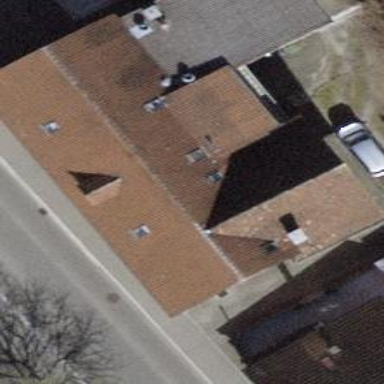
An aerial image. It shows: Building with gabled roof.